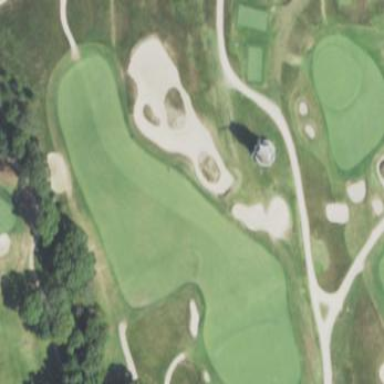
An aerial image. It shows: Sand bunker on golf course.